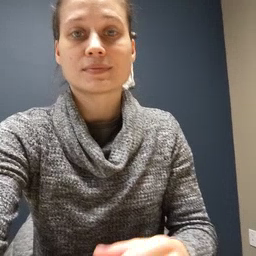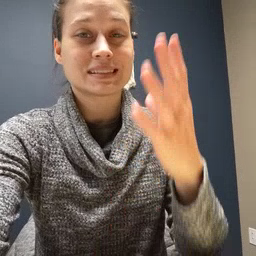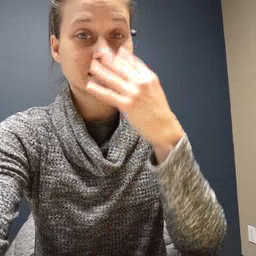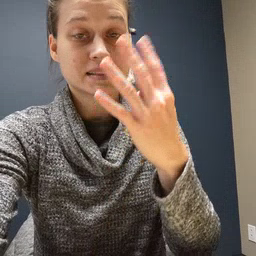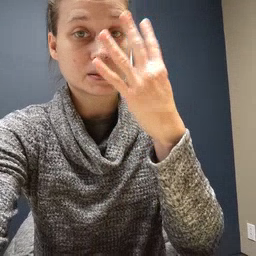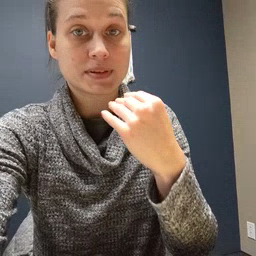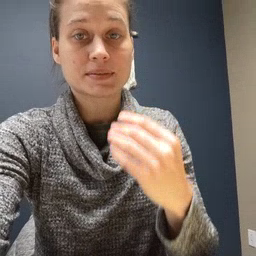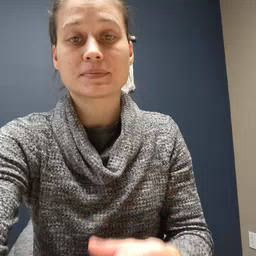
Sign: sleepy